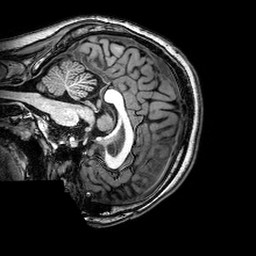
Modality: T1w
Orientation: sagittal
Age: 20
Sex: female
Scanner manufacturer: philips
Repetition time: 0.008109 s
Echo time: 0.00373 s